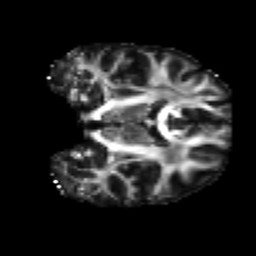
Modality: FA
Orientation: coronal
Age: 28
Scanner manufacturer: siemens
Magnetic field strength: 3 T
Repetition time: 4.52 s
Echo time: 0.084 s